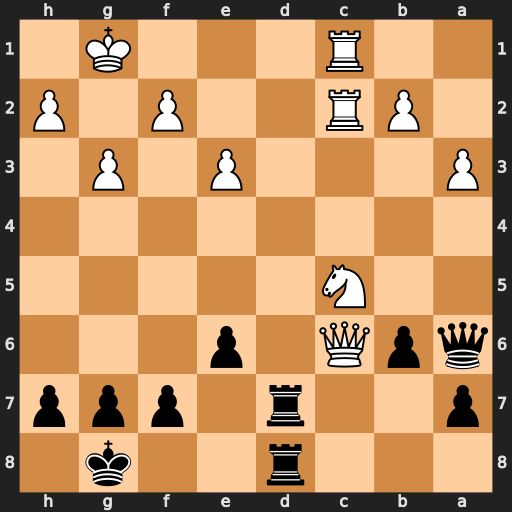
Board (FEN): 3r2k1/p2r1ppp/qpQ1p3/2N5/8/P3P1P1/1PR2P1P/2R3K1
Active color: b
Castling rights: -
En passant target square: -
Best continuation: Rd1+ Rxd1 Rxd1+ Kg2 Qf1+ Kf3 Qh1+